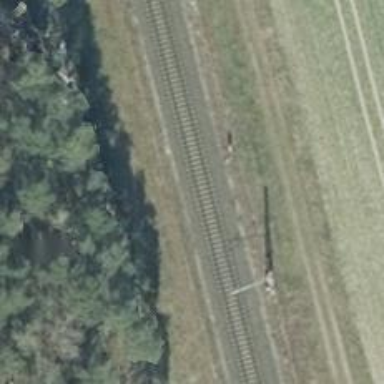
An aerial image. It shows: Railway signal.